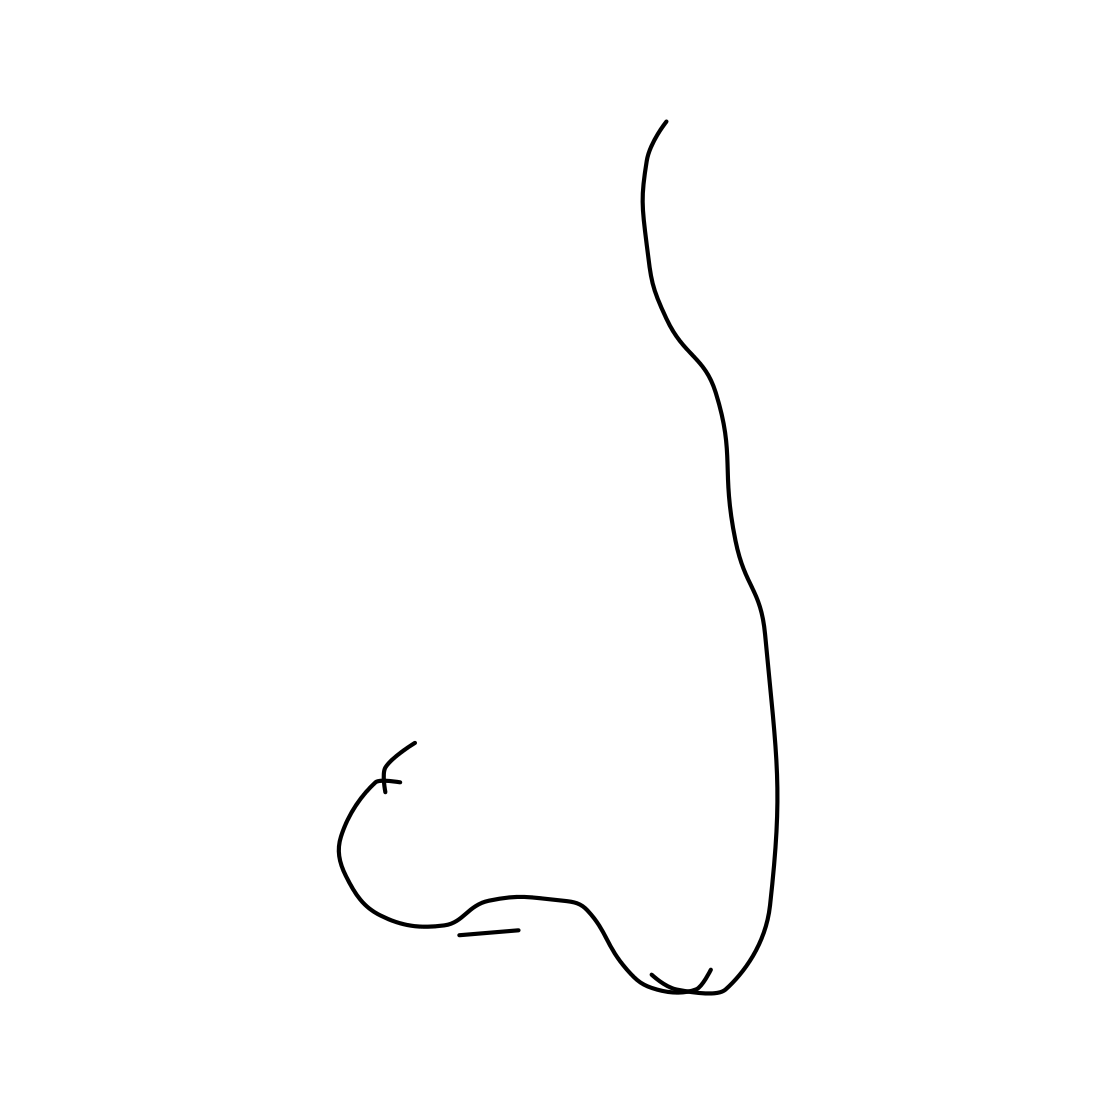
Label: nose